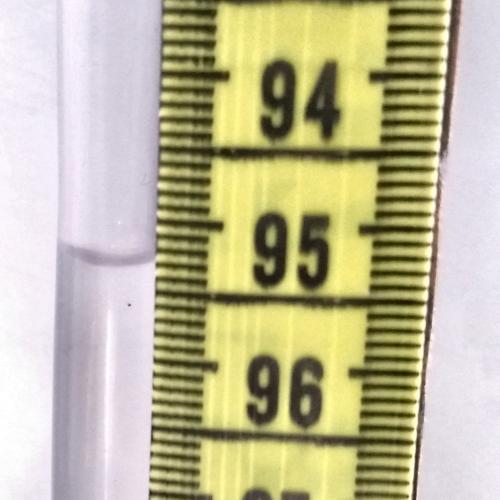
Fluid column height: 95.3 cm